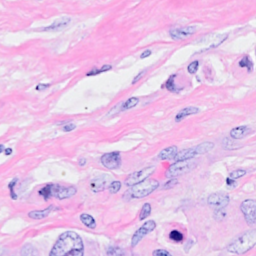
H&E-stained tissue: Breast